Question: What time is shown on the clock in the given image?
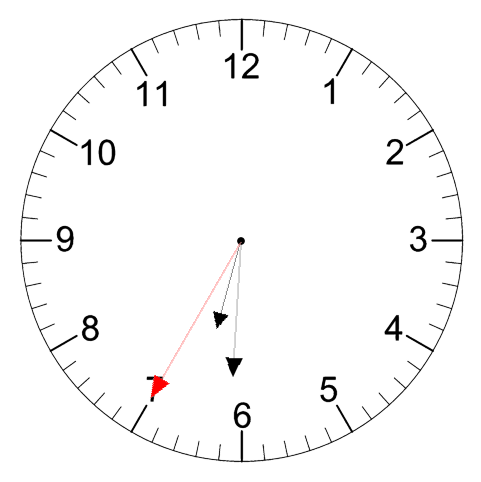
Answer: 06:30:35